Interaction volume radius: 5 \u00c5
Interaction volume height: 30 \u00c5
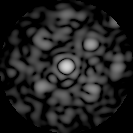
Disorder parameter: 0.5316